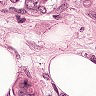
Metastatic tissue present: yes